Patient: sex F, age 33
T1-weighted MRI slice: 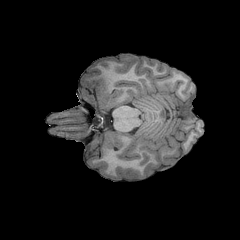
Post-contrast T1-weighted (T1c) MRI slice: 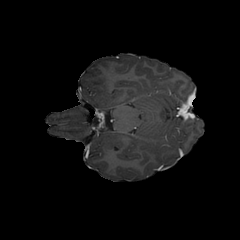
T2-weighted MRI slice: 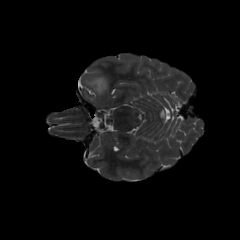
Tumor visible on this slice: yes
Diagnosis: Astrocytoma, IDH-mutant
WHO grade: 2